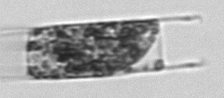
Label: Hemiaulus